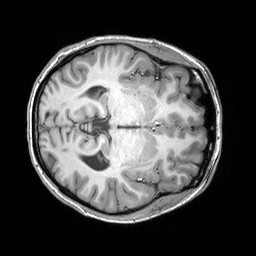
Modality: T1w
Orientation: axial
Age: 25
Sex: female
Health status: healthy
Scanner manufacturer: siemens
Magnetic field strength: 3 T
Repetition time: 2.3 s
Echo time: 0.00303 s